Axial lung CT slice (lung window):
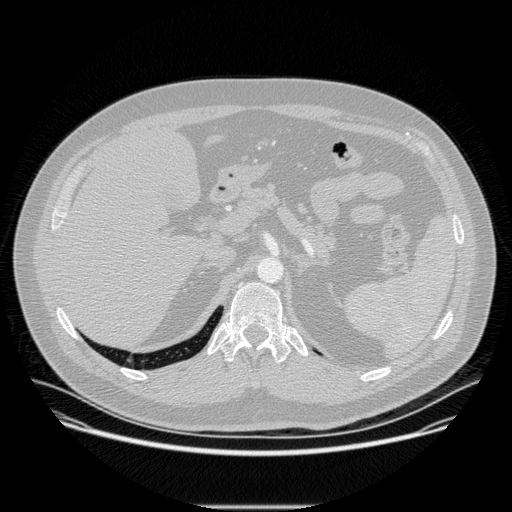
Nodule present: no